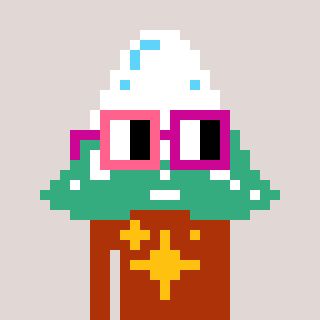
a pixel art character with square pink and red glasses, a snowy mountain-shaped head and a hotbrown-colored body on a warm background